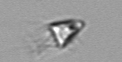
Label: Balanion